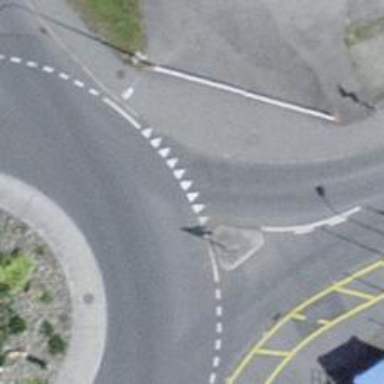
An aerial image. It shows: Road with "give way" sign.